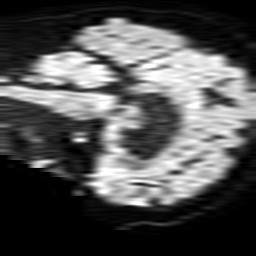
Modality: TRACE
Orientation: sagittal
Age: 61
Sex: male
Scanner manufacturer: philips
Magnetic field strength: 1.5 T
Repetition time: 3.398 s
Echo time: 0.09411 s